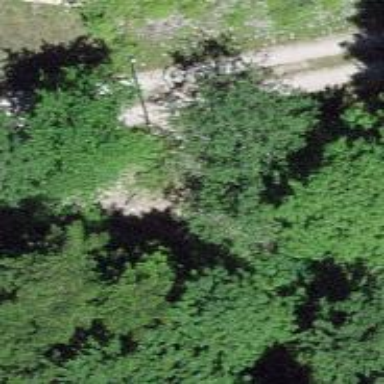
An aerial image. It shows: Path.